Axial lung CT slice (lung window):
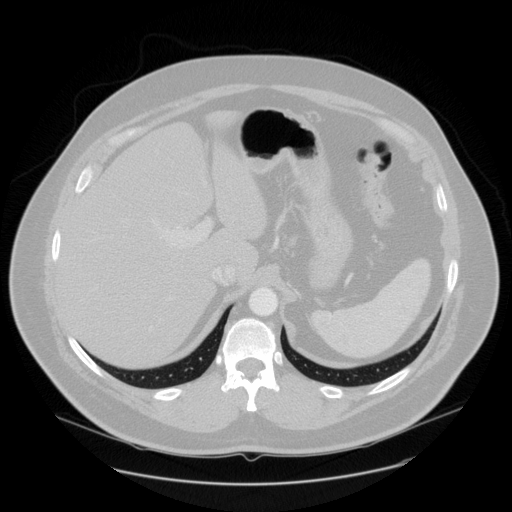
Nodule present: no